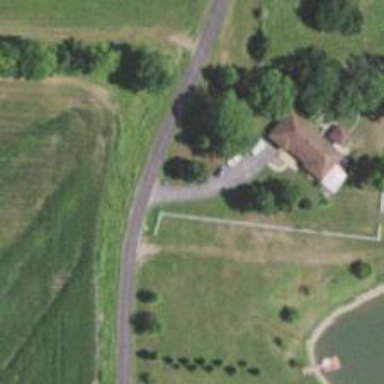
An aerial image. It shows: Driveway.